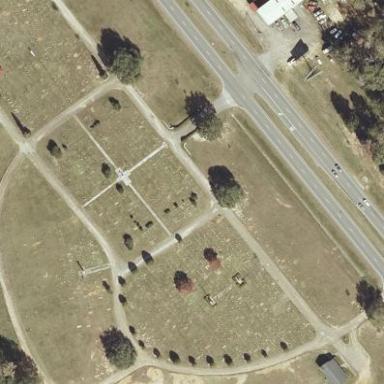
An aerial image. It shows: Cemetery.